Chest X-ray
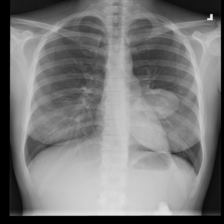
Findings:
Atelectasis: negative
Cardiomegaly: negative
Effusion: negative
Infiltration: negative
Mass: positive
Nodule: negative
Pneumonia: negative
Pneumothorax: negative
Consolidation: negative
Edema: negative
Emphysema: negative
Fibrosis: negative
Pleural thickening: negative
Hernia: negative